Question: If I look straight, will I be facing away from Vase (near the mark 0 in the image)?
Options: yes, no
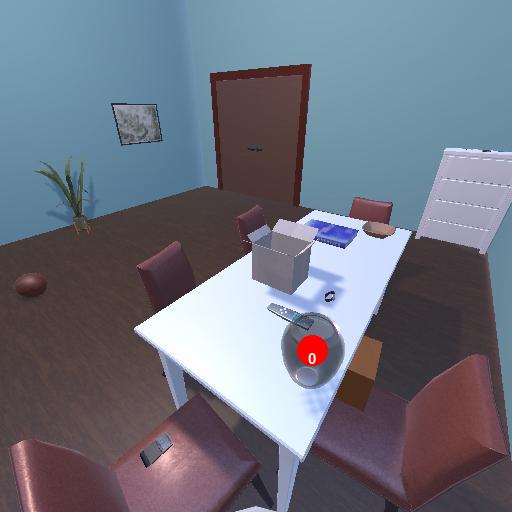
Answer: yes